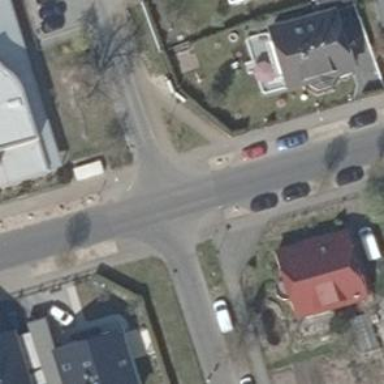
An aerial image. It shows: Residential road.